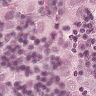
Metastatic tissue present: yes